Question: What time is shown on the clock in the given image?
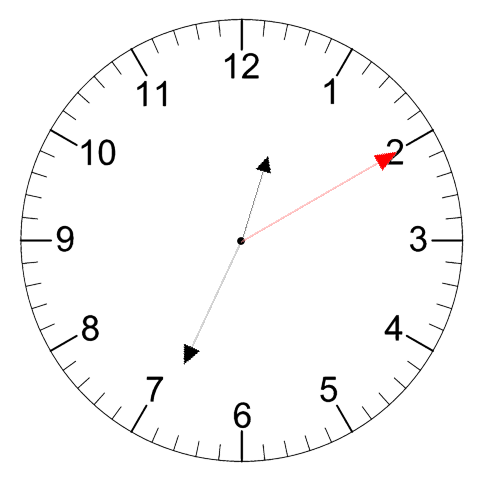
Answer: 12:34:10